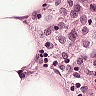
Metastatic tissue present: no